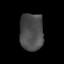
Tissue: prostate
Cell type: Epithelial cells
Senescence score: 0.3209
Nuclear area (px): 865
Mean DAPI intensity: 74.972